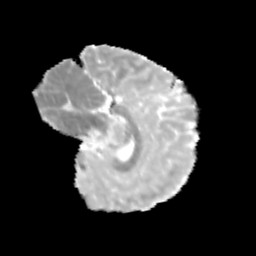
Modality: MD
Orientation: sagittal
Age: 9
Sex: male
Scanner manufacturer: siemens
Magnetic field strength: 3 T
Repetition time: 3.8 s
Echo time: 0.07 s